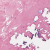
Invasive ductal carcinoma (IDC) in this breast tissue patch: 0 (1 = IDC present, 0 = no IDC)